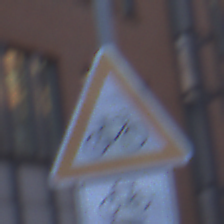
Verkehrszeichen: RadverkehrLinks
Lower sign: RichtungsangabeDurchPfeile9
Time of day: SunriseSunset
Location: Outdoor (Urban)
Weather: Clear
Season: NotSpecified
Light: Natural